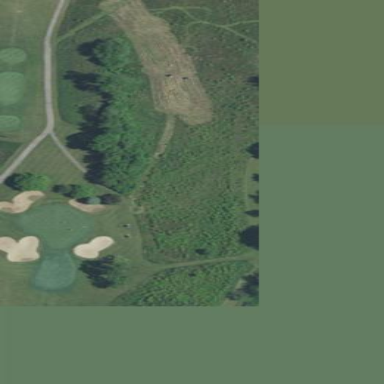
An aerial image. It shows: Rough area in golf course.